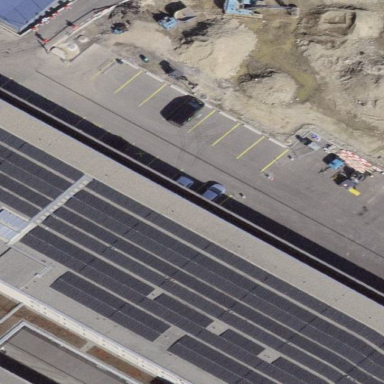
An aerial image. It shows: Solar power generator.